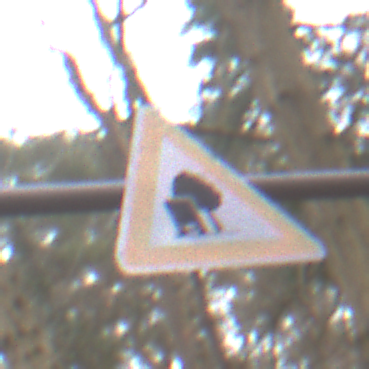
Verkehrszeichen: UnzureichendesLichtraumprofil
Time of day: MorningAfternoon
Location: Outdoor (Nature)
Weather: Overcast
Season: Autumn
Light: Natural